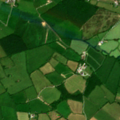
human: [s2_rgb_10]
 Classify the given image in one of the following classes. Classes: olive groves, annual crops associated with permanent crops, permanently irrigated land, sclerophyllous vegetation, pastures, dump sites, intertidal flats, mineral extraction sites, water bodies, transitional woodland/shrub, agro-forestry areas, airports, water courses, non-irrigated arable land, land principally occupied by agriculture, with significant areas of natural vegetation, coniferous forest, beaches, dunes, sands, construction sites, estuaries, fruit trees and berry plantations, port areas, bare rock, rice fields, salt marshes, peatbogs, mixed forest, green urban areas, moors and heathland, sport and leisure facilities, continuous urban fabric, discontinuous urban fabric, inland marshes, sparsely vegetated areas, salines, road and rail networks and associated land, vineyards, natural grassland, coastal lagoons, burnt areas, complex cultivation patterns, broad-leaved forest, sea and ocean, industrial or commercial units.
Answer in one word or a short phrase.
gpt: pastures